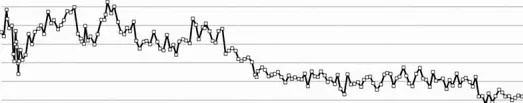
Clinical course of the patient. PSL = prednisolone; MZ = mizoribine; MMF = mycophenolate mofetil; CsA = cyclosporine; Tac = tacrolimus; CNI = calcineurin inhibitor; eGFR = estimated glomerular filtration rate; U-TP/Cr = urinary protein-to-creatinine ratio; BW = body weight; D = day.
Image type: pathology (fish)